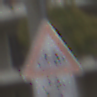
Verkehrszeichen: RadverkehrRechts
Zusatzzeichen unten: RichtungsangabeDurchPfeile9
Umgebung: Outdoor, Urban
Tageszeit: Midday
Wetter: Overcast
Licht: Natural
Jahreszeit: NotSpecified
Kontrast: LowContrast